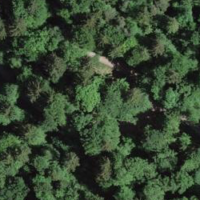
EUNIS habitat code: 41
Species observed at this site:
Melittis melissophyllum
Orchis purpurea